六年级 · 计数
估一估, 连一连。估计每幅图的阴影部分整幅图的百分之几, 然后与对应的百分数联系起来。

$33 \%$

$$
50 \%
$$

$75 \%$

$12.5 \%$
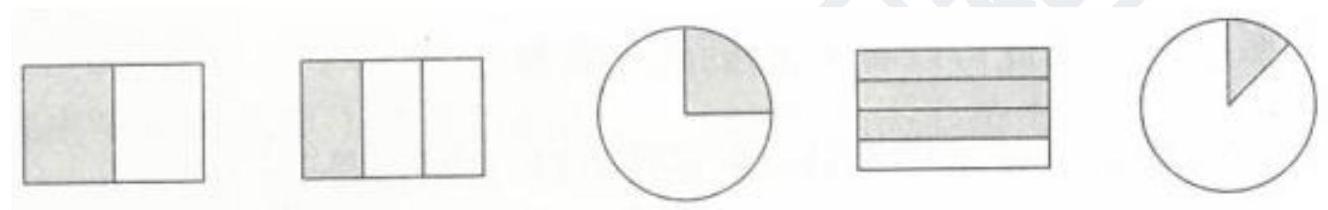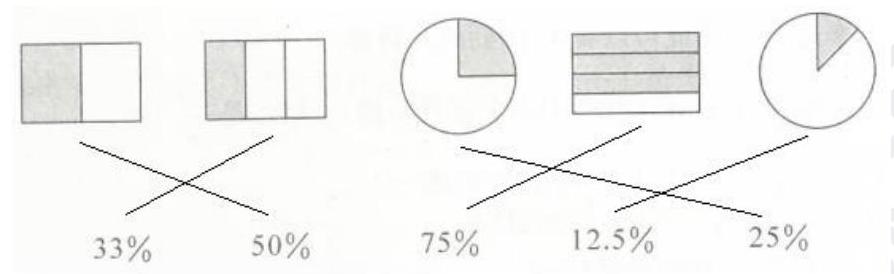
答案:
解析: